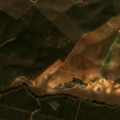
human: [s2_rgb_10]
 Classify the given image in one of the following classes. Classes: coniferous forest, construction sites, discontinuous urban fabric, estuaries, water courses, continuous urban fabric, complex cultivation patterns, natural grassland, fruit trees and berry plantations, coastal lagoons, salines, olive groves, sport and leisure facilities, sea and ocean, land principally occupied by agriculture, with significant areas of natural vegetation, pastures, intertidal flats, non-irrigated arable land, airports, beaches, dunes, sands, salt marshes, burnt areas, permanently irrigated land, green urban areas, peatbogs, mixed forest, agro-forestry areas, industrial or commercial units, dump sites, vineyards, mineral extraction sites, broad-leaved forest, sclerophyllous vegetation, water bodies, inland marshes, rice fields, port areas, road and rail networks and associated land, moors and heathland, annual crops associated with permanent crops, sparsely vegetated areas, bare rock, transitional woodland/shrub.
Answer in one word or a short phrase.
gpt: non-irrigated arable land, olive groves